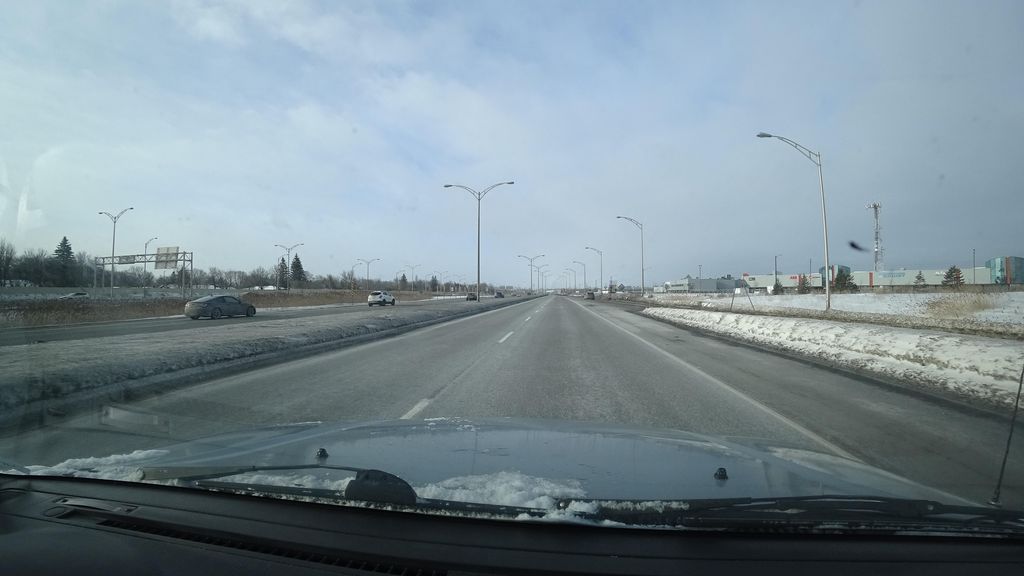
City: quebec_city